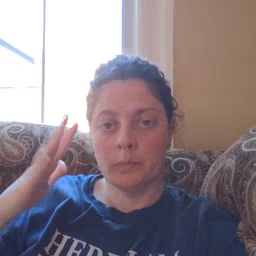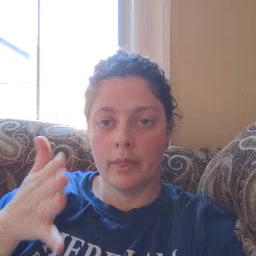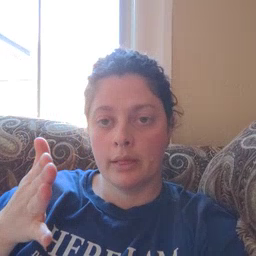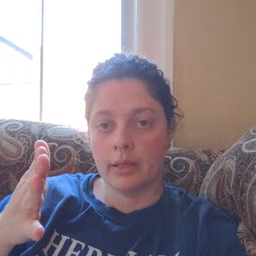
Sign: will